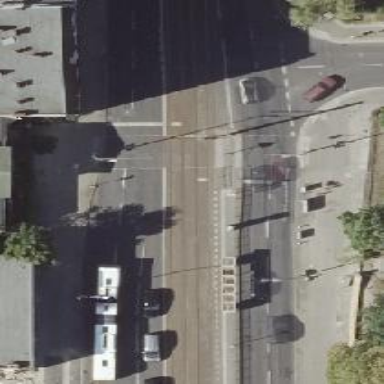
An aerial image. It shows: Tram crossing with traffic signals.